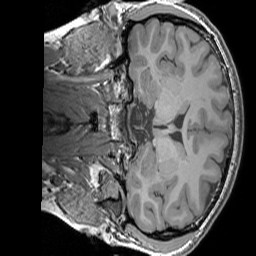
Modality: T1w
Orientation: coronal
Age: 21
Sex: female
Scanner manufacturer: siemens
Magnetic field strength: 3 T
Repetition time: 1.83 s
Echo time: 0.00303 s